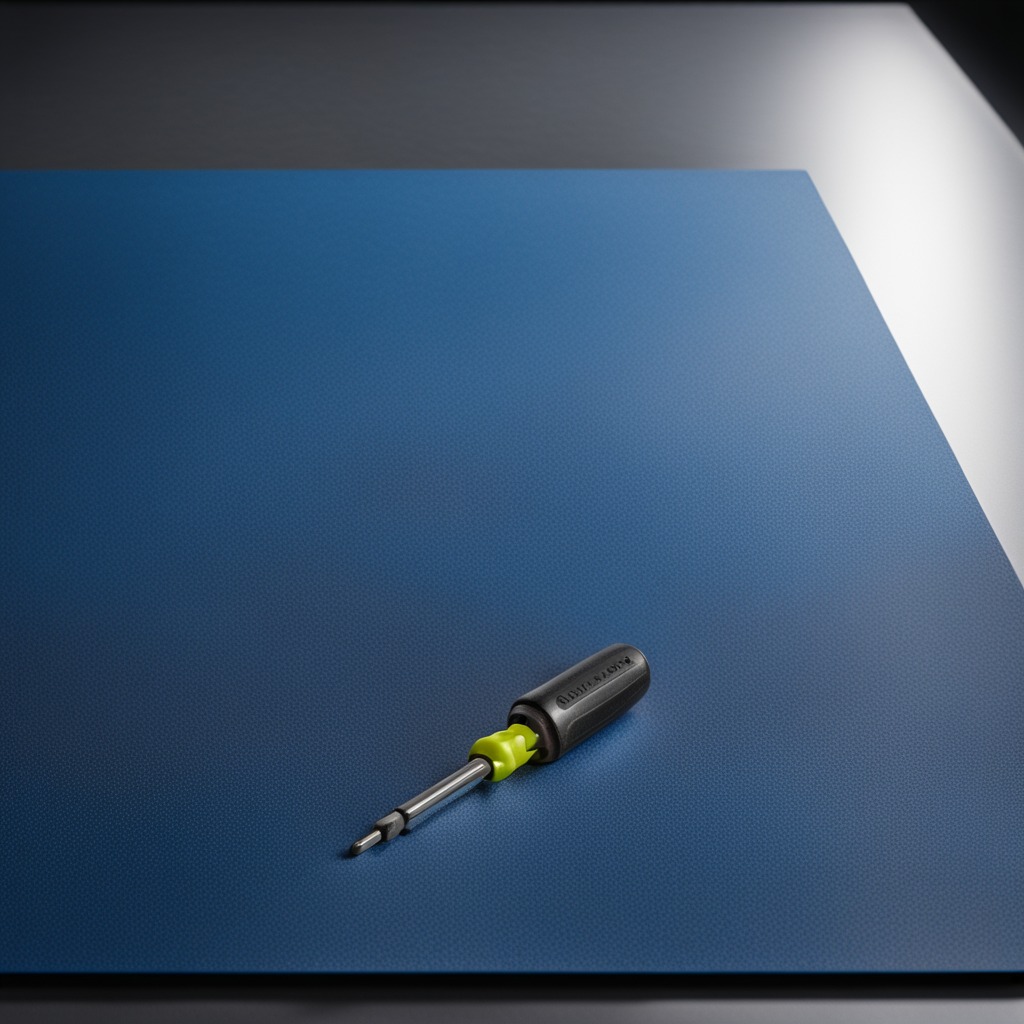
A screwdriver lying on a clean granite tabletop covered with a blue rubber mat inside a workshop under bright overhead lighting crisp shadows high clarity worn but beneath the mat